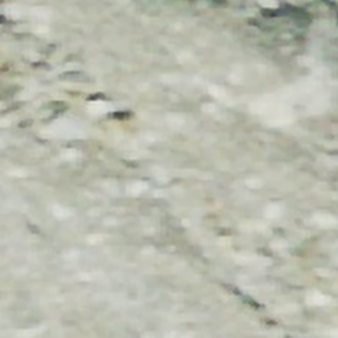
Label: other